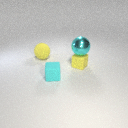
small yellow rubber cube to the right of large yellow rubber sphere